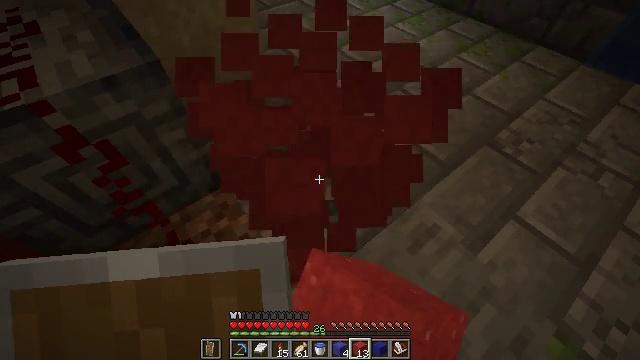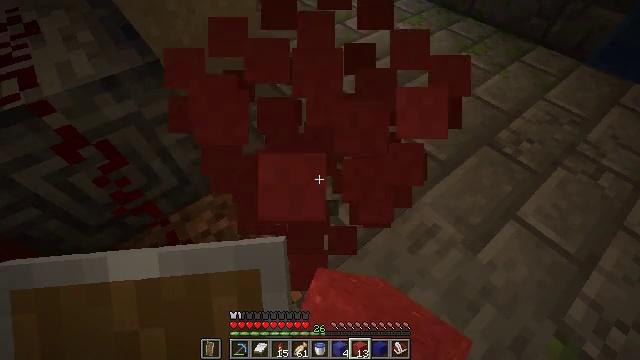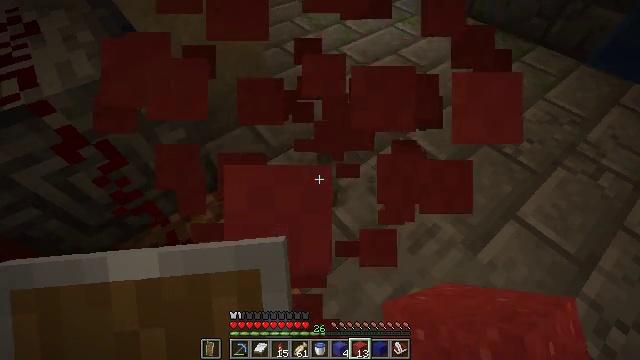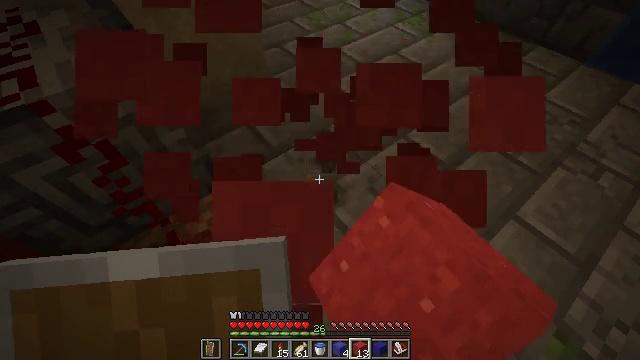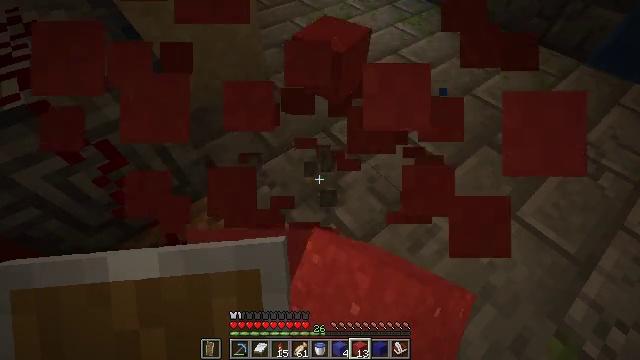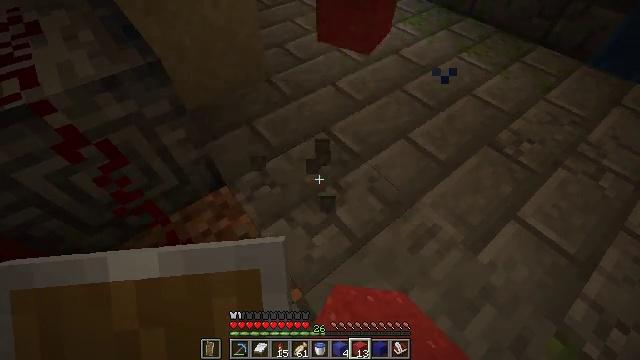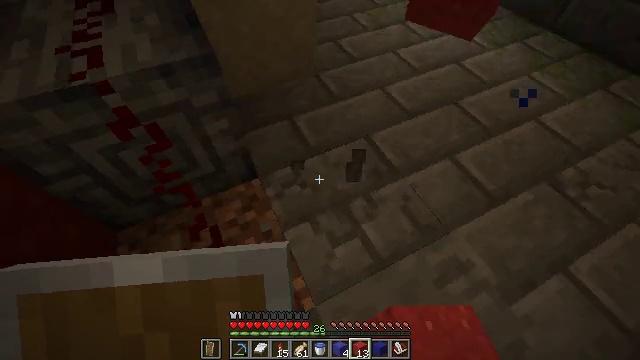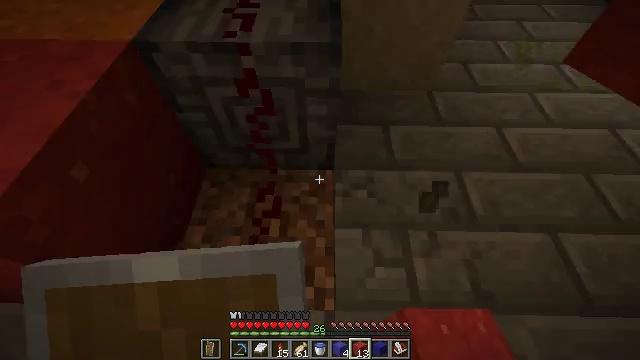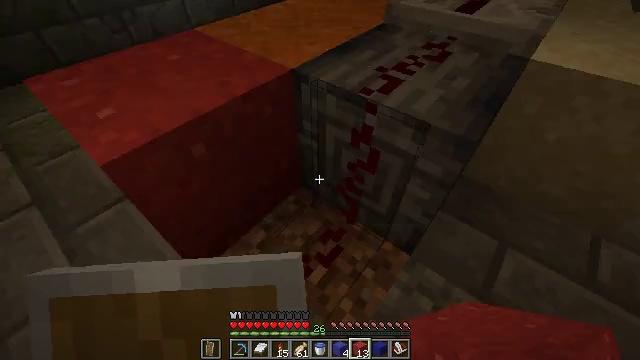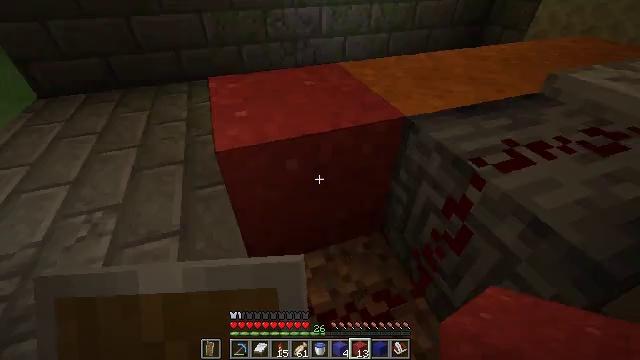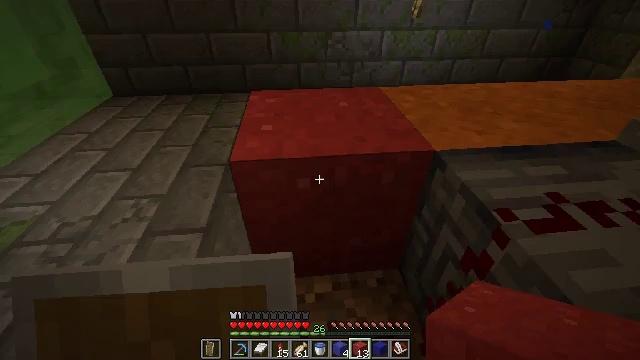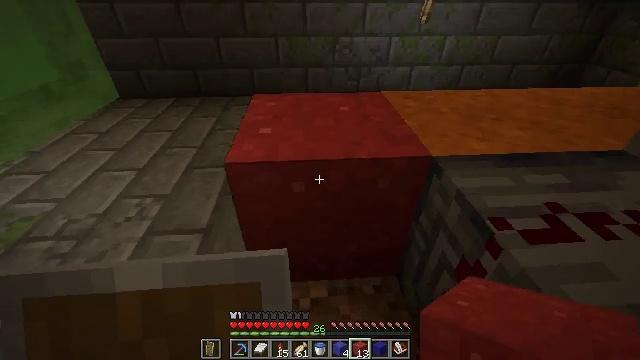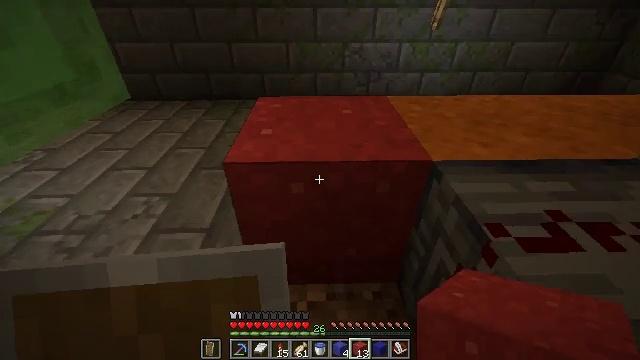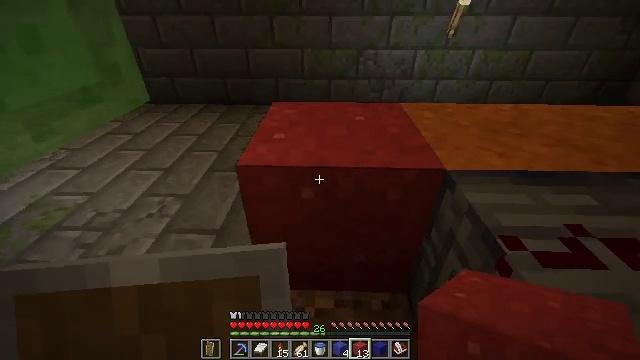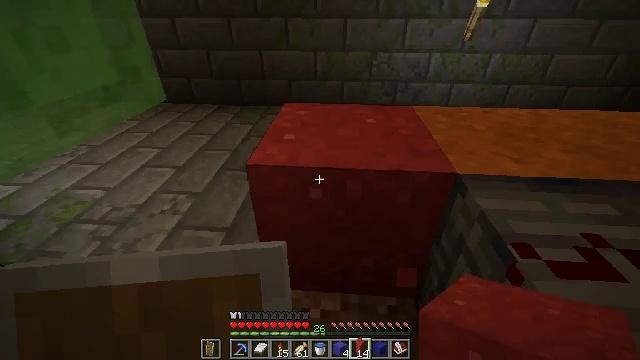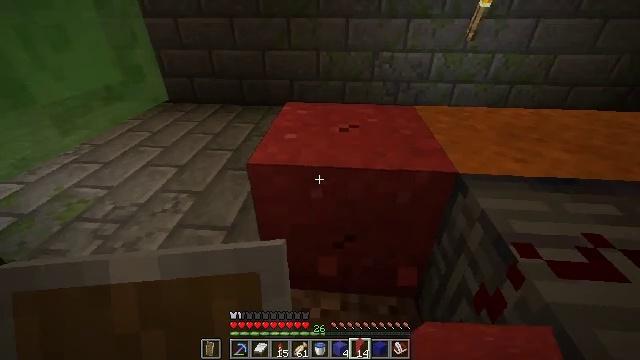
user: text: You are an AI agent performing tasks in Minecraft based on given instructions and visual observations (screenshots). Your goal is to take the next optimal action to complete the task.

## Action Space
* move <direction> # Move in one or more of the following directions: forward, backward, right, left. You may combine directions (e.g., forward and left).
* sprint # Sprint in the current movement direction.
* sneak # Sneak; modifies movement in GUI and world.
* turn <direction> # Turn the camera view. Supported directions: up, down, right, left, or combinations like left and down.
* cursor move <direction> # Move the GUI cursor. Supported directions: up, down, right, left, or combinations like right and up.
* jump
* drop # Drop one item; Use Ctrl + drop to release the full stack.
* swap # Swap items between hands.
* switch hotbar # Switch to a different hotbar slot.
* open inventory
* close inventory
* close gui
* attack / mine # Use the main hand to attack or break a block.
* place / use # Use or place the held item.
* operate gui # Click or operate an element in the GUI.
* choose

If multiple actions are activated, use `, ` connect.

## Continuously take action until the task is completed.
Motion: motion action
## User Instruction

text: Attack the red concrete powder to gather it.
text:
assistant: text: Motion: attack / mine
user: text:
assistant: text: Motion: attack / mine
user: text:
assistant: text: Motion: attack / mine
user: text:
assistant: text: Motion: attack / mine
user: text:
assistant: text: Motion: no_op
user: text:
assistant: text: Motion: move forward, turn left and down
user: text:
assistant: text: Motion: move forward and move right, turn left
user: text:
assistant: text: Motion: move forward and move right, turn left and up
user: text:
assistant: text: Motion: move forward and move right, turn left and up
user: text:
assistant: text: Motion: turn left and up
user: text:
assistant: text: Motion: turn left
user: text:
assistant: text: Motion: turn left and up
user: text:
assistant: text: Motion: turn left and up
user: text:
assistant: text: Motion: turn left, attack / mine
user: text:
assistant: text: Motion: attack / mine
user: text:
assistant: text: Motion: turn left, attack / mine
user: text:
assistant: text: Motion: turn left, attack / mine
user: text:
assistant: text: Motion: attack / mine
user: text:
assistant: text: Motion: attack / mine
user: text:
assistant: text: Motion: attack / mine
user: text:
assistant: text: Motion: attack / mine
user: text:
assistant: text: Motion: attack / mine
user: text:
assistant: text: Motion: attack / mine
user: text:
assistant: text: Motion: attack / mine
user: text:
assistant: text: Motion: attack / mine
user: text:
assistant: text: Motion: attack / mine
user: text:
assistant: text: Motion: attack / mine
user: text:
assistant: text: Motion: attack / mine
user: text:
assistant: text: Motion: attack / mine
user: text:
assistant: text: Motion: attack / mine